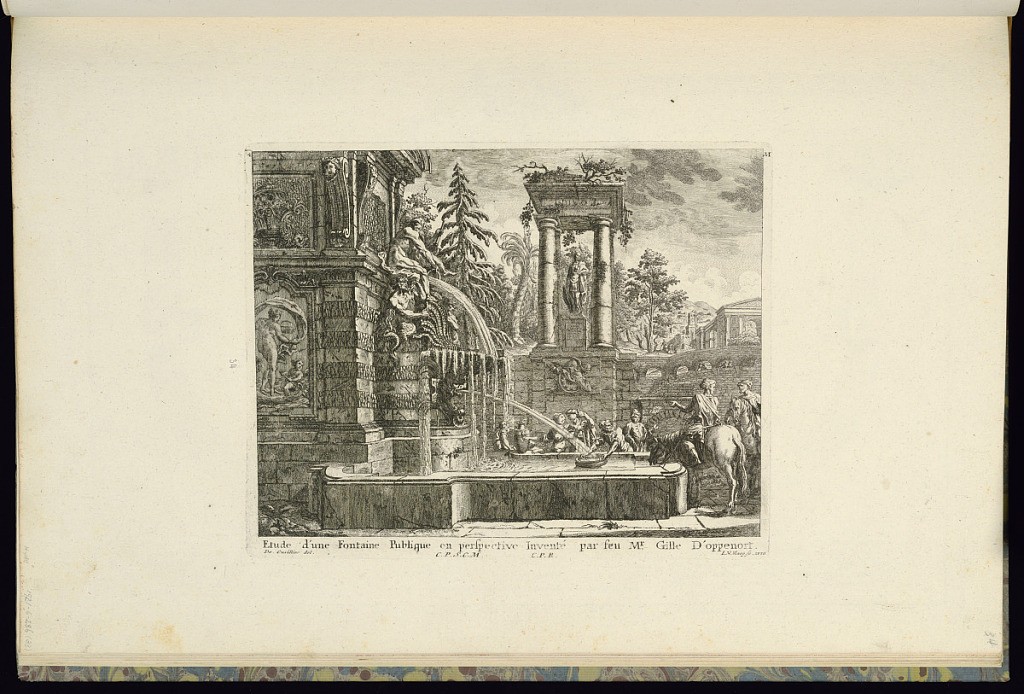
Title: Etude d’une Fontaine Publique en perspective Inventé par feu Mr. Gille D’oppenort
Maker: François de Cuvilliés the younger, German, 1731 - 1777
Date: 1770
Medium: Etching and engraving on paper
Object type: Print
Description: A study of a public fountain designed by G.M Oppenord (1672-1742) within a landscape with ruins, sculptures, and classical buildings in the background. The fountain is decorated with sculptures of figures and ornament, a vase, frosted rustication, shells, mascarons (masks), and dolphins. There are figures around the fountain, including two on horseback with a horse drinking and a man collecting water. The plate is titled, signed, dated, and numbered.